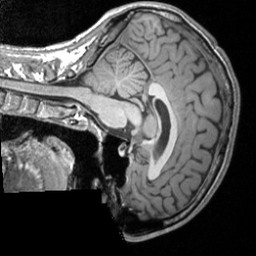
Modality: T1w
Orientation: sagittal
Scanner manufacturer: siemens
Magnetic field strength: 3 T
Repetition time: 1.9 s
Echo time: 0.00226 s